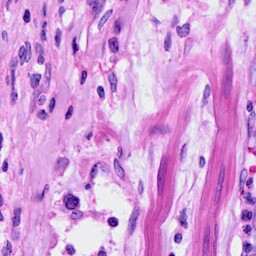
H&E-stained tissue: Ovarian